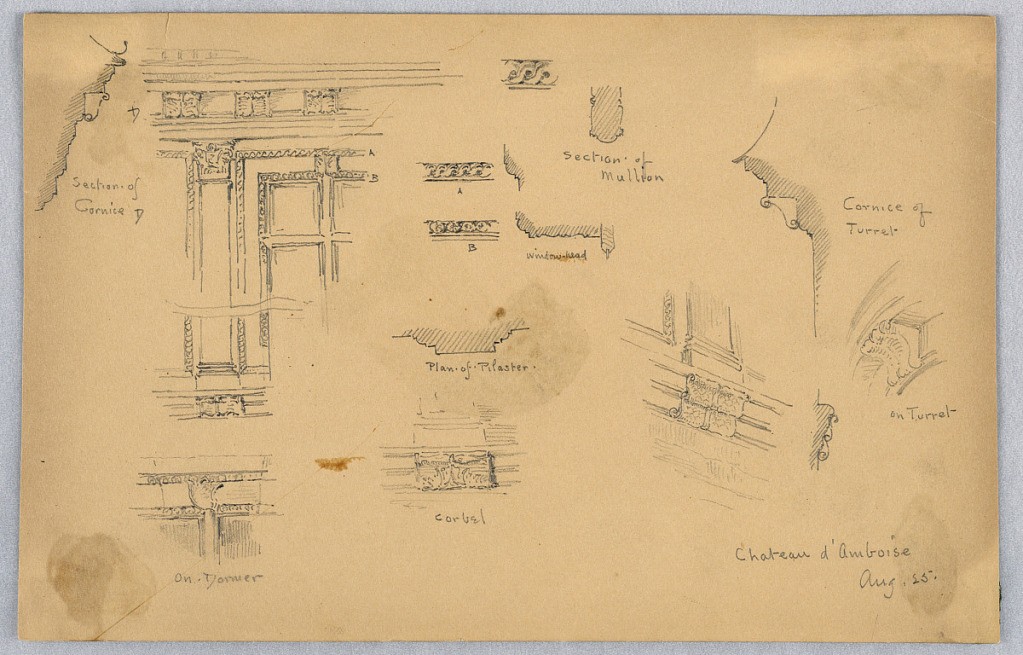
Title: Architectural sketches at Château d’Amboise
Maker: Arnold William Brunner, American, 1857–1925
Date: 1883
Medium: Graphite on brown paper
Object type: Drawing
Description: Many small sketches of details, turrets, mullion and architectural plans.